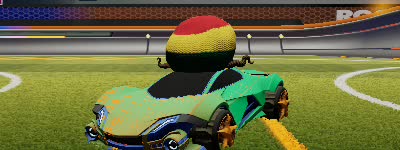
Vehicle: werewolf